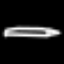
Label: pencil